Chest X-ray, PA view. Patient: 44 years old, sex M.
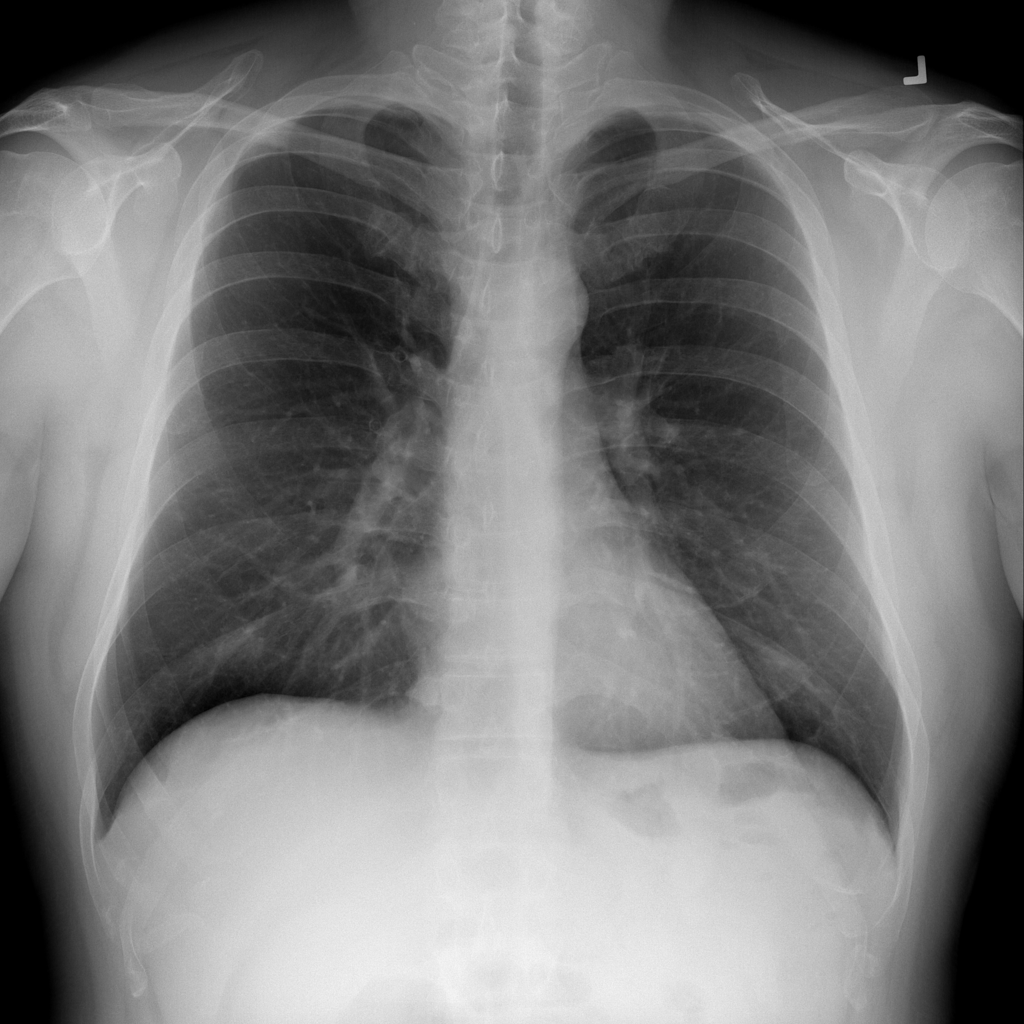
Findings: Infiltration